Question: I have many rows in my app that I feel aren't as optimized as it should; the listView scroll is choppy on certain devices. I have played with Relative Layout and same effect. I am posting below the code for the biggest offender.
Note, each row is a very complex layout, using custom 'Typefaces' as well. I am posting 'XML' and 'adapter' ('getView()') code:
Can someone look this over and let me know if I am doing some bad practices? (I TRY not to nest layouts but sometimes you have to!)
Here is what you are looking at visually. It turns out how I want; just not smooth scroller:

Here is XML:
'''
<?xml version="1.0" encoding="utf-8"?>
<LinearLayout xmlns:android="http://schemas.android.com/apk/res/android"
android:layout_width="match_parent"
android:layout_height="wrap_content"
android:orientation="vertical" >
<LinearLayout
android:layout_width="match_parent"
android:layout_height="wrap_content"
android:layout_marginBottom="4dp"
android:layout_marginLeft="8dp"
android:layout_marginRight="8dp"
android:layout_marginTop="4dp"
android:background="@drawable/following_home_selector"
android:orientation="vertical" >
<RelativeLayout
android:id="@+id/rlCommentButtonBar"
android:layout_width="match_parent"
android:layout_height="55dp"
android:background="@drawable/following_header_selector"
android:orientation="horizontal" >
<ImageView
android:id="@+id/labelFeaturedProfilePic"
android:layout_width="35dp"
android:layout_height="35dp"
android:layout_alignParentLeft="true"
android:layout_centerVertical="true"
android:layout_marginLeft="12dp"
android:layout_marginRight="10dp"
android:background="#bbb"
android:contentDescription="Profile"
android:src="@drawable/usericon" />
<LinearLayout
android:layout_width="1px"
android:layout_height="match_parent"
android:layout_alignParentTop="true"
android:layout_toLeftOf="@+id/llFollowingCommentButton"
android:background="#bbb" >
</LinearLayout>
<LinearLayout
android:id="@+id/llFollowingCommentButton"
android:layout_width="wrap_content"
android:layout_height="match_parent"
android:layout_alignParentRight="true"
android:layout_alignParentTop="true"
android:background="@drawable/review_button_selector"
android:orientation="vertical" >
<TextView
android:id="@+id/tvFollowingCommentLabel"
android:layout_width="wrap_content"
android:layout_height="wrap_content"
android:layout_gravity="center_horizontal"
android:padding="3dp"
android:text="comment"
android:textColor="#888" />
<TextView
android:id="@+id/tvFollowingCommentTotal"
android:layout_width="wrap_content"
android:layout_height="wrap_content"
android:layout_gravity="center_horizontal"
android:layout_marginTop="-2dp"
android:background="@drawable/ic_comment_gray"
android:gravity="center_horizontal"
android:padding="1dp"
android:text="8"
android:textColor="#fff"
android:textSize="12sp"
android:textStyle="italic" />
</LinearLayout>
<LinearLayout
android:layout_width="wrap_content"
android:layout_height="wrap_content"
android:layout_centerVertical="true"
android:layout_toRightOf="@+id/labelFeaturedProfilePic"
android:orientation="vertical" >
<TextView
android:id="@+id/myMastCat_Username"
android:layout_width="wrap_content"
android:layout_height="wrap_content"
android:text="Username"
android:textColor="#222"
android:textSize="20sp" />
<TextView
android:id="@+id/myMastCat_Date"
android:layout_width="wrap_content"
android:layout_height="wrap_content"
android:text="Date"
android:textColor="#999"
android:textSize="12sp"
android:textStyle="italic" />
</LinearLayout>
</RelativeLayout>
<LinearLayout
android:layout_width="match_parent"
android:layout_height="wrap_content"
android:background="@drawable/following_inner_box_selector"
android:orientation="vertical"
android:padding="7dp" >
<LinearLayout
android:id="@+id/llWatchItemCommentButton"
android:layout_width="match_parent"
android:layout_height="wrap_content"
android:orientation="horizontal" >
<TextView
android:id="@+id/myMasterCat_Item"
style="@style/DropShadowEffect"
android:layout_width="0dp"
android:layout_height="wrap_content"
android:layout_marginLeft="3dp"
android:layout_marginTop="3dp"
android:layout_weight="90"
android:shadowColor="#ffffff"
android:text="Item"
android:textColor="#666"
android:textSize="24sp" />
</LinearLayout>
<TextView
android:id="@+id/myMastCat_Cat"
android:layout_width="wrap_content"
android:layout_height="wrap_content"
android:layout_marginBottom="5dp"
android:layout_marginLeft="3dp"
android:layout_marginTop="-3dp"
android:gravity="top"
android:text="MasterCat"
android:textColor="#666"
android:textSize="14sp" />
<TextView
android:id="@+id/myMasterCat_Review"
android:layout_width="wrap_content"
android:layout_height="wrap_content"
android:layout_marginLeft="3dp"
android:text="This is an item review."
android:textColor="#666"
android:textSize="17sp" />
</LinearLayout>
</LinearLayout>
'''
As far as Layers/Overdraw:
My theme background is #d8d9d9 hex; the layout file that contains the 'listView' (not shown) has NO background.
And here is my ListView (third party library)
'''
<com.handmark.pulltorefresh.library.PullToRefreshListView
android:id="@+id/pull_to_refresh_scrollview_feat"
android:layout_width="match_parent"
android:layout_height="match_parent"
android:listSelector="#<PHONE>" />
'''
I had to use the '<PHONE>' to remove the default blue background that for some reason showed up on press state ONLY in dark gray background.
The profile Images you see are loaded using a 'LazyList' library.
Also, note I am using three different Roboto 'Typeface'; and all but one textView is using a custom 'TypeFace'.
Lastly, here is my 'getView()' in the 'adapter':
'''
@Override
public View getView(final int position, View convertView, ViewGroup parent) {
ViewHolder holder = null;
LayoutInflater inflater = ((Activity) context).getLayoutInflater();
if (convertView == null) {
convertView = inflater.inflate(R.layout.master_cat_following, null,
true);
holder = new ViewHolder();
holder.i1 = (ImageView) convertView
.findViewById(R.id.labelFeaturedProfilePic);
holder.tv1 = (TextView) convertView
.findViewById(R.id.myMastCat_Cat);
holder.tv2 = (TextView) convertView
.findViewById(R.id.myMasterCat_Item);
holder.tv3 = (TextView) convertView
.findViewById(R.id.myMastCat_Username);
holder.tv3.setTypeface(roboto_regular);
holder.tv4 = (TextView) convertView
.findViewById(R.id.myMasterCat_Review);
holder.tv6 = (TextView) convertView
.findViewById(R.id.myMastCat_Date);
holder.tv7 = (TextView) convertView
.findViewById(R.id.tvFollowingCommentTotal);
holder.tv4.setTypeface(roboto_light);
holder.tv8 = (TextView) convertView
.findViewById(R.id.tvFollowingCommentLabel);
holder.tv8.setTypeface(roboto_thin);
holder.l1 = (LinearLayout) convertView
.findViewById(R.id.llFollowingCommentButton);
holder.r1 = (RelativeLayout) convertView
.findViewById(R.id.rlCommentButtonBar);
convertView.setTag(holder);
} else {
holder = (ViewHolder) convertView.getTag();
}
final FollowingItems mco = getItem(position);
final String item = mco.getItem();
String cat = mco.getCat();
final String user = mco.getUser();
String date = mco.getDate();
date = DateConvert.dateConvert(Long.valueOf(date));
long commentTotal = mco.getCommentCounts();
String review = mco.getReview();
String url = mco.getUrl();
holder.tv1.setTypeface(roboto_light);
holder.tv2.setTypeface(bpReplay);
holder.tv1.setText(cat);
holder.tv2.setText(item);
holder.tv3.setText(user);
holder.tv4.setText(review);
holder.tv6.setText(date);
Drawable dBlue = (Drawable) getContext().getResources().getDrawable(
R.drawable.ic_comment_blue);
Drawable dGray = (Drawable) getContext().getResources().getDrawable(
R.drawable.ic_comment_gray);
if (Build.VERSION.SDK_INT < Build.VERSION_CODES.JELLY_BEAN) {
if (commentTotal == 0) {
holder.tv7.setBackgroundDrawable(dGray);
} else {
holder.tv7.setBackgroundDrawable(dBlue);
}
} else {
if (commentTotal == 0) {
holder.tv7.setBackground(dGray);
} else {
holder.tv7.setBackground(dBlue);
}
}
holder.tv7.setText(String.valueOf(commentTotal));
if (!url.equals("http://www.rate-it-web.com/profile_pics/null")) {
imageLoader.DisplayImage(url, holder.i1);
} else {
holder.i1.setImageResource(R.drawable.usericon);
}
holder.l1.setOnClickListener(new OnClickListener() {
public void onClick(View v) {
FollowingItems mco = getItem(position);
Intent intent = new Intent(getContext(), CommentActivity.class);
// edited out
intent.putExtra("userRated", String.valueOf(mco.getUserRated()));
getContext().startActivity(intent);
}
});
holder.r1.setOnClickListener(new OnClickListener() {
public void onClick(View v) {
FollowingItems mco = getItem(position);
Intent i = new Intent(getContext(), ProfileActivity.class);
i.putExtra("userprofile", mco.getUser());
i.putExtra("userIdprofile", String.valueOf(mco.getUserId()));
getContext().startActivity(i);
}
});
return convertView;
}
'''
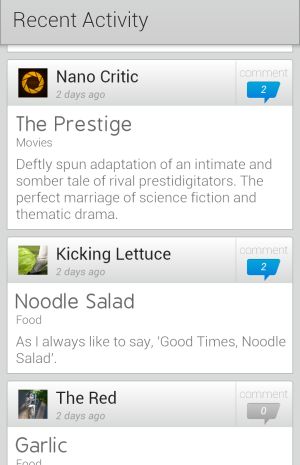
Answer: > the listView scroll is choppy on certain devices
I would strongly recommend that you read Romain Guy's <URL> about identifying 'ListView' scrolling jank. In particular, watch out for overdraw.
Also, I have no idea what 'imageLoader' is, but use 'StrictMode' and/or Traceview to make sure that it isn't doing something stupid like loading images on the main application thread.
You might also temporarily remove your pull-to-refresh stuff, to ensure that it somehow isn't the source of your jank.